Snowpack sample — Snodgrass Mountain, Crested Butte, Colorado (2/4/25, 12:06 PM MST)
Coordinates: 38.923, -106.968
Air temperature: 35 °F
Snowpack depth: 80 cm
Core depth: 50 cm
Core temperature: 30.2 °F
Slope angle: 14°, slope face: 78°
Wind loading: low
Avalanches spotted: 0
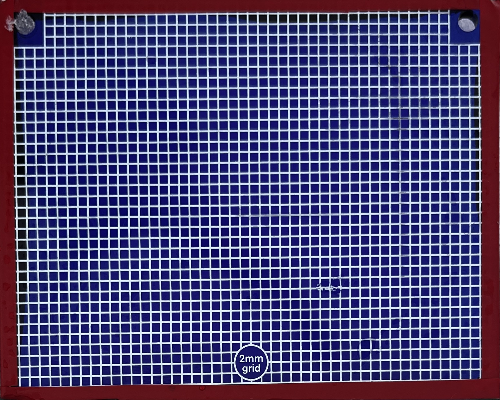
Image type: profile
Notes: No avalanches nearby, unusually warm weather for the last month reported by residents, Collected 25 yards from treeline